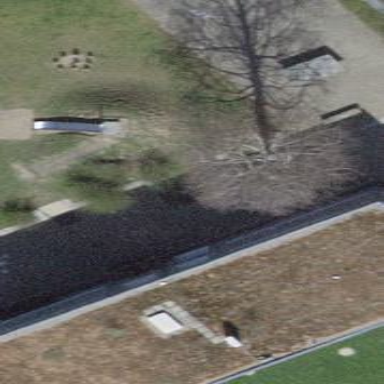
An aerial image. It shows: Kindergarten building.